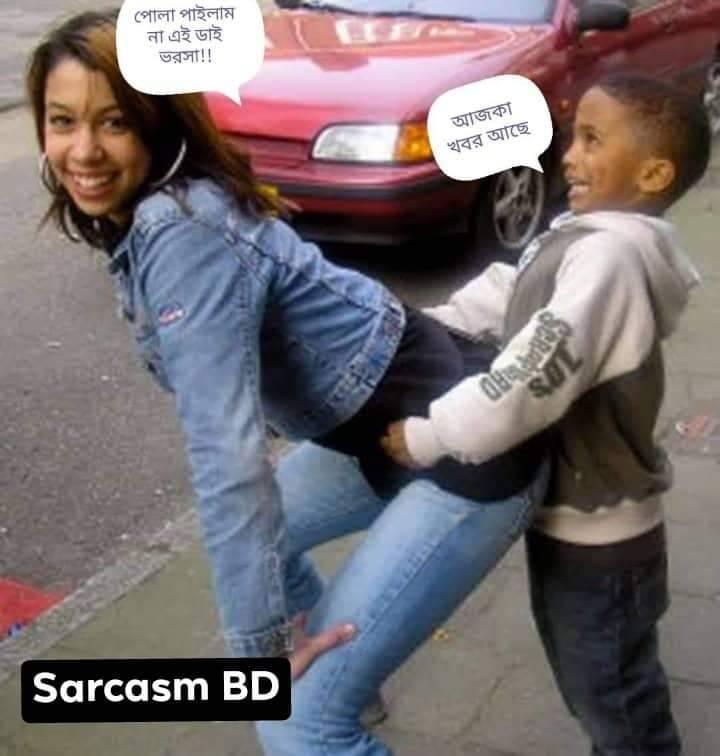
Caption: পোলা পাইলাম না এই ডাই ভরসা !!    আজকা খবর আছে
Label: hate